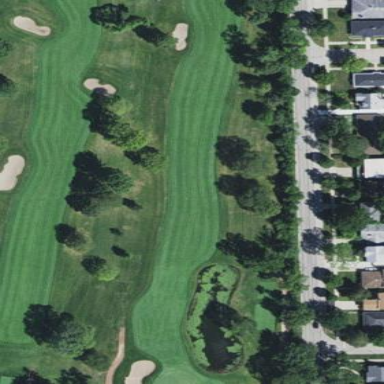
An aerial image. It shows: Well-maintained grassy area designated as golf fairway for the sport of golf. The grass is neatly mown.